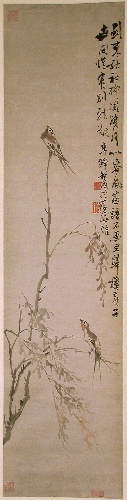
Title: 清　李鱓　 燕柳圖　軸|Swallows
Artist: Li Shan
Artist bio: Chinese, 1686–ca. 1756
Object type: Hanging scroll
Classification: Paintings
Medium: Hanging scroll; ink and color on paper
Culture: China
Period: Qing dynasty (1644–1911)
Dimensions: Image: 53 1/8 x 13 in. (134.9 x 33 cm)
Overall with mounting: 75 1/2 x 18 7/8 in. (191.8 x 47.9 cm)
Overall with knobs: 75 1/2 x 22 3/8 in. (191.8 x 56.8 cm)
Department: Asian Art
Credit line: Bequest of John M. Crawford Jr., 1988
Accession year: 1989
Repository: Metropolitan Museum of Art, New York, NY
Tags: Birds